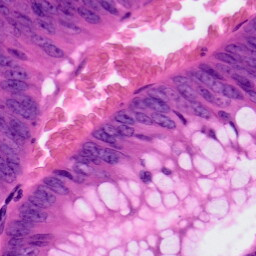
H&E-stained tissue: Colon